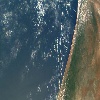
Label: water